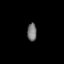
Tissue: lung
Cell type: Fibroblasts
Senescence score: 0.5469
Nuclear area (px): 169
Mean DAPI intensity: 115.408